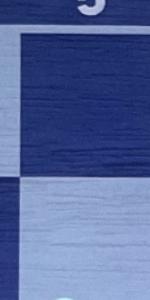
Label: Empty